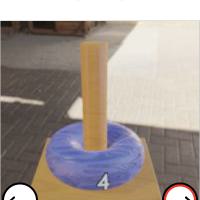
Task: sum
Answer: 4